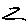
Label: zigzag